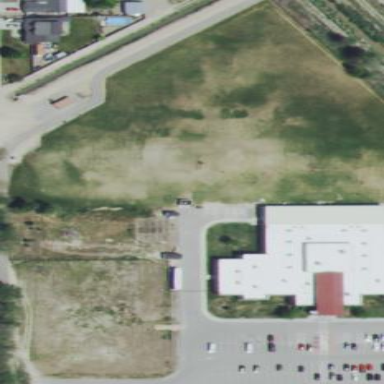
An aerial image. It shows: School.